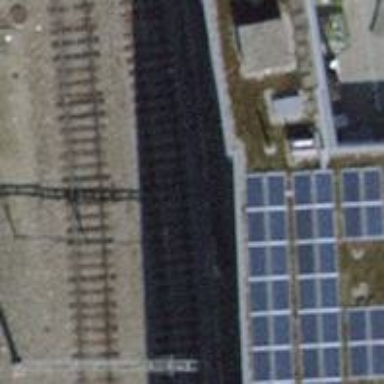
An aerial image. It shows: Single-track electrified railway with contact line.